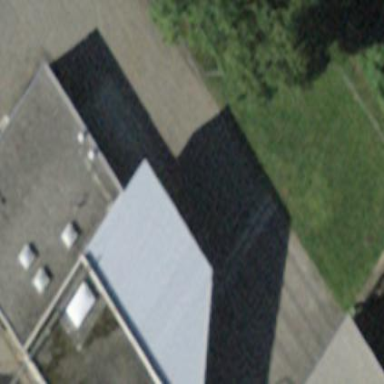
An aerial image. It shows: View of roof of building.